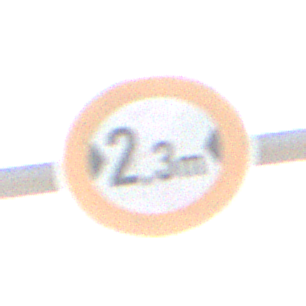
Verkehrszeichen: TatsaechlicheBreite2Komma3
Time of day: Midday
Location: Outdoor (Nature)
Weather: PartlyCloudy
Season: NotSpecified
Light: Natural